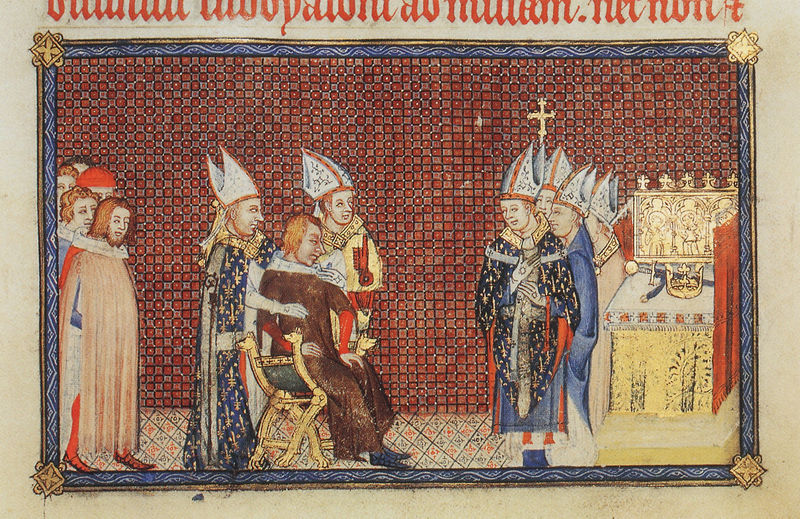
Titel: Buch zur Krönung Charles V von Frankreich/ Coronation Book of Charles V of France
Institution: British Library
Schlagwörter: blau, mann, umhang, grün, menschen, bunt, handschuh, kariert, männer, stuhl, zeichnung, rot, malerei, muster, teppich, mütze, kragen, rahmen, innenraum, kirche, gewand, gold, krone, schrift, bischof, kaiser, könig, papst, thron, bordüre, wandteppich, detail, buch, kreuz, schwert, volk, herrscher, kacheln, altar, prister, stigmata, mittelalter, krönung, religiös, bischöfe, mitra, mönche, tiara, schlüssel, lilien, miniatur, handschrift, gläubige, georg, kreuzstab, bischofsstab, buchmalerei, codex, manuskript, sünder, bischhof, krönunge, karl d. große